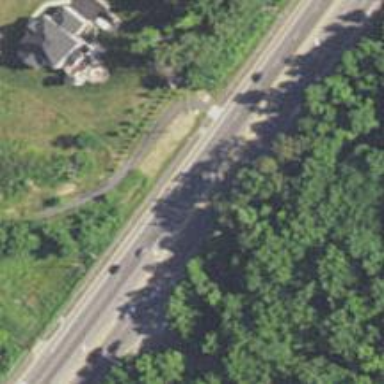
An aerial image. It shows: Primary highway.